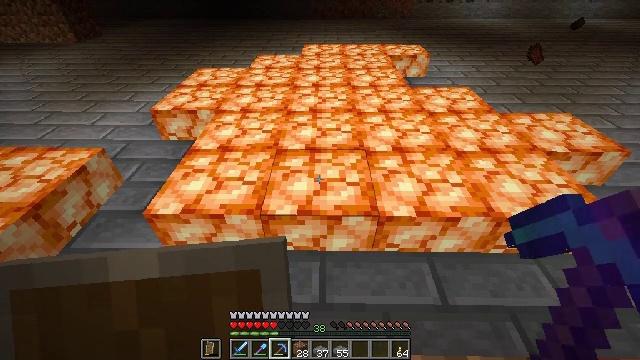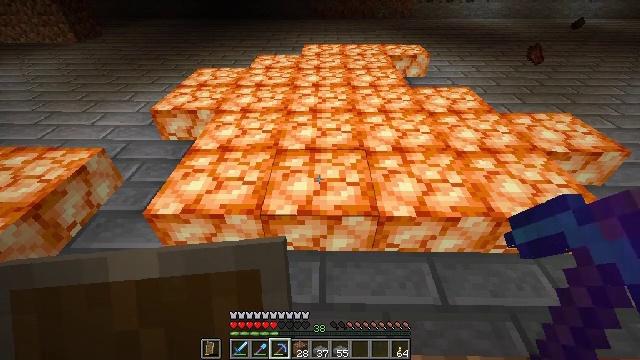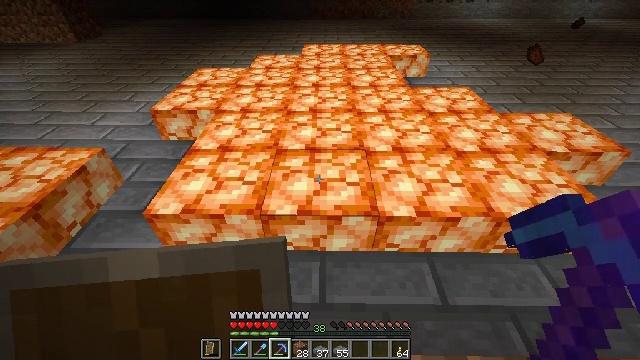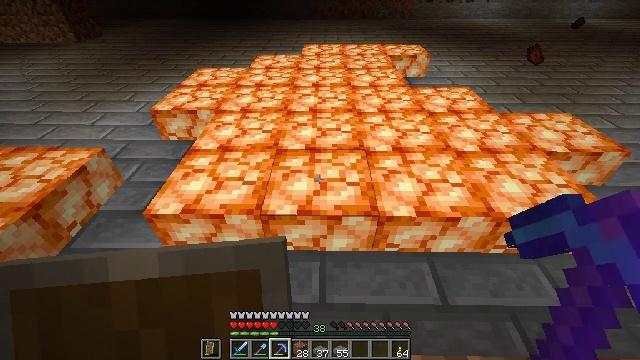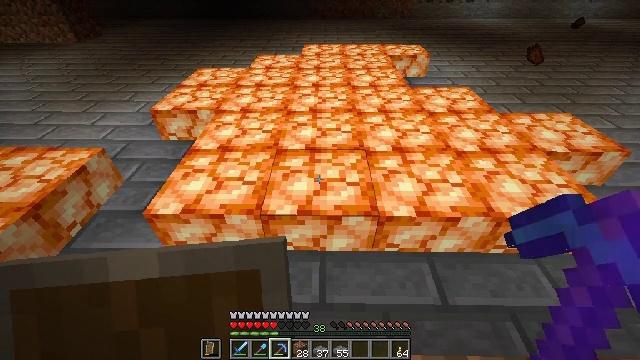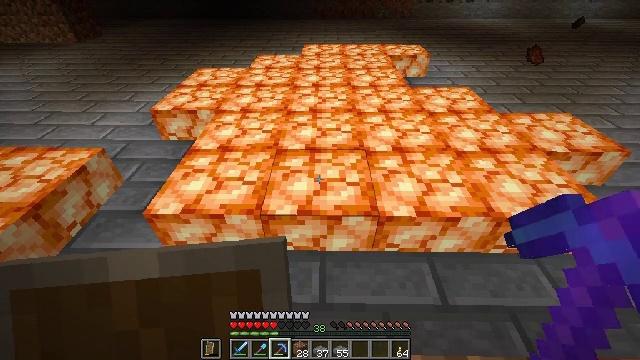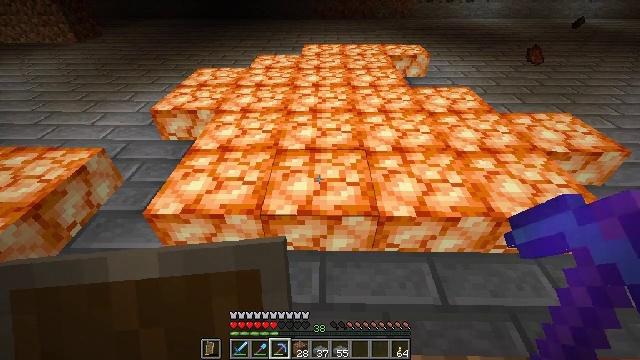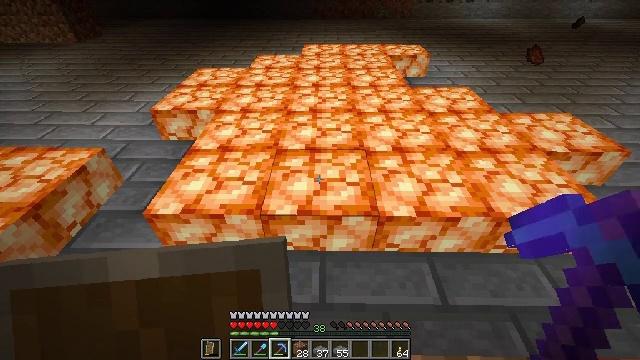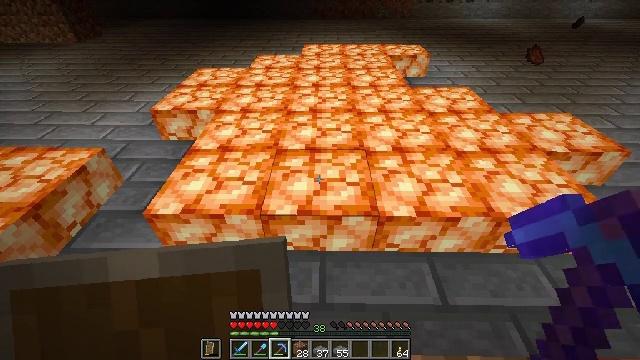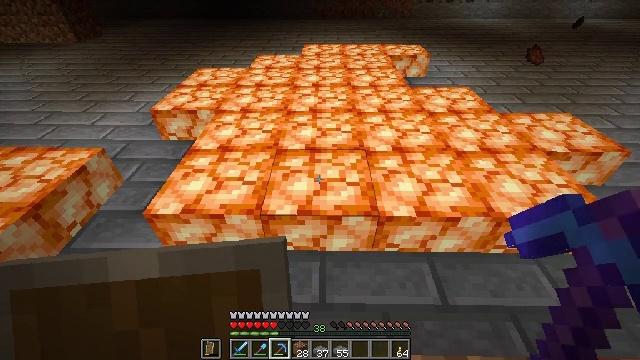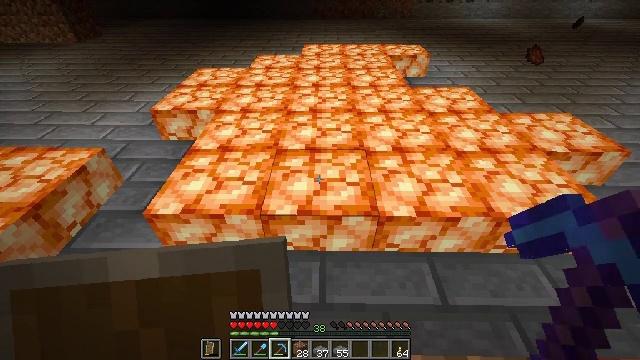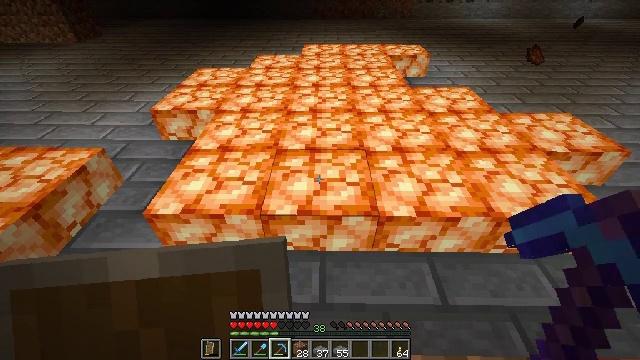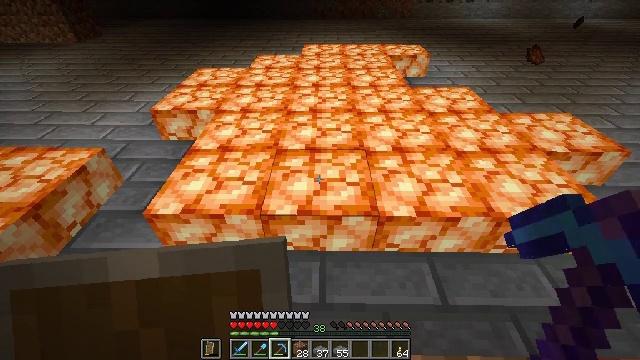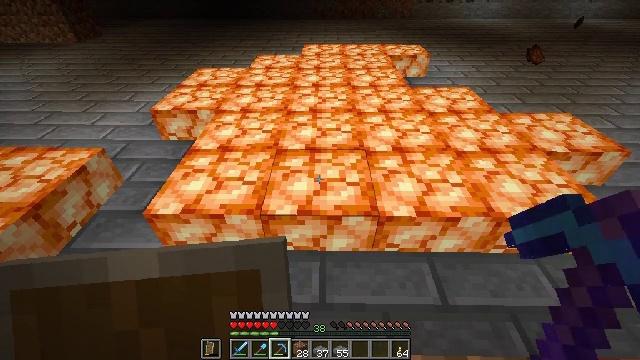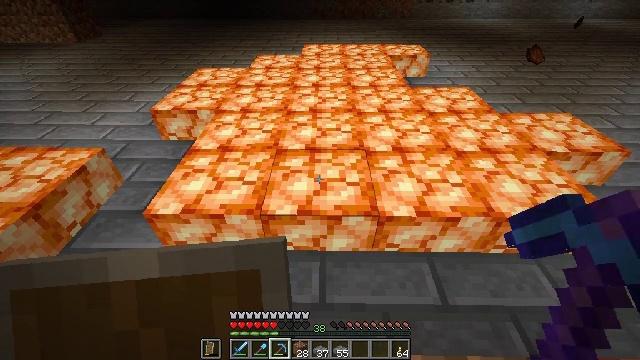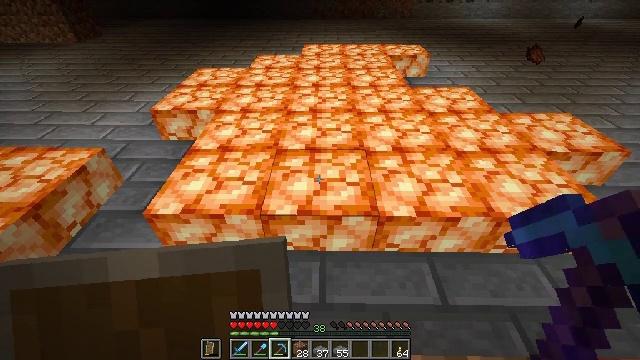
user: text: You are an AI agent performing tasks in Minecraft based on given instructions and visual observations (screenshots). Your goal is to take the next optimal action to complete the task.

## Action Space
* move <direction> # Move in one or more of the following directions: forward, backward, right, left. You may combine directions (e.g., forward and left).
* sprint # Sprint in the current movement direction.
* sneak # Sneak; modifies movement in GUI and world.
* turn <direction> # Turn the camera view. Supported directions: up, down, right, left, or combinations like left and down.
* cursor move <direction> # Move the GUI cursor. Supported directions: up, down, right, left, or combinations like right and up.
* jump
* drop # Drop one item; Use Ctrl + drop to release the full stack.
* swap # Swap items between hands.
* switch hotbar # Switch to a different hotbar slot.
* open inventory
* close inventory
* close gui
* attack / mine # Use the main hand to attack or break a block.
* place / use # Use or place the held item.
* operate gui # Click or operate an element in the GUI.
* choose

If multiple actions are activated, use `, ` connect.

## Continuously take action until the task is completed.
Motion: motion action
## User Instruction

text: Break the glowing shroomlight.
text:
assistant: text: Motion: no_op
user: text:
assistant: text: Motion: no_op
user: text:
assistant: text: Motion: no_op
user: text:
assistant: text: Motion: no_op
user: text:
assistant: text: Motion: no_op
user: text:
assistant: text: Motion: no_op
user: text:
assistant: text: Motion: no_op
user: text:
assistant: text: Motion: no_op
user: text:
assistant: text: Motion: no_op
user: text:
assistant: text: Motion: no_op
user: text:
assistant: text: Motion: no_op
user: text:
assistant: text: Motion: no_op
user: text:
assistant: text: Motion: no_op
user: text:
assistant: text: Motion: no_op
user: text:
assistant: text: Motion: no_op
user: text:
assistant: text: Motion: no_op
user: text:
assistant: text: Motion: no_op
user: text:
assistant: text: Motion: no_op
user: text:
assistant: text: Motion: no_op
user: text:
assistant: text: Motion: no_op
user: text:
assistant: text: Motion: no_op
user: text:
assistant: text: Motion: no_op
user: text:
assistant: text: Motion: move right
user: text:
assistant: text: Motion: move right
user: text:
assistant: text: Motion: move right
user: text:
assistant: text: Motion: move right
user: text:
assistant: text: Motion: move right
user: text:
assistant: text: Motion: move right
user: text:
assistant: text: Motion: move right
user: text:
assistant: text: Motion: move right